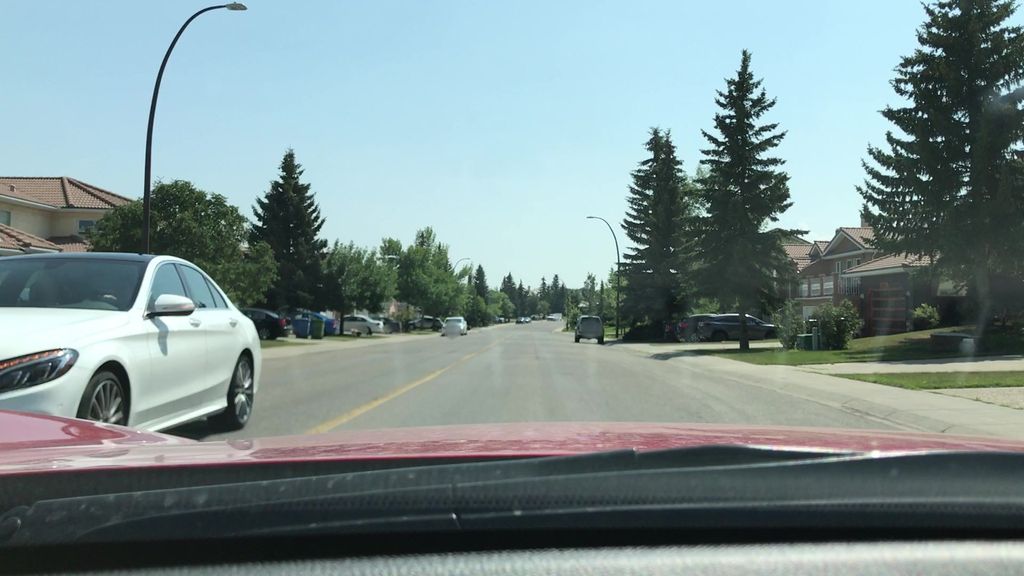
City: calgary